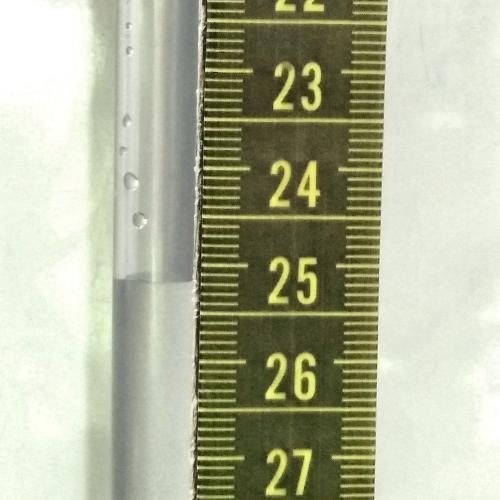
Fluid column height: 25.2 cm